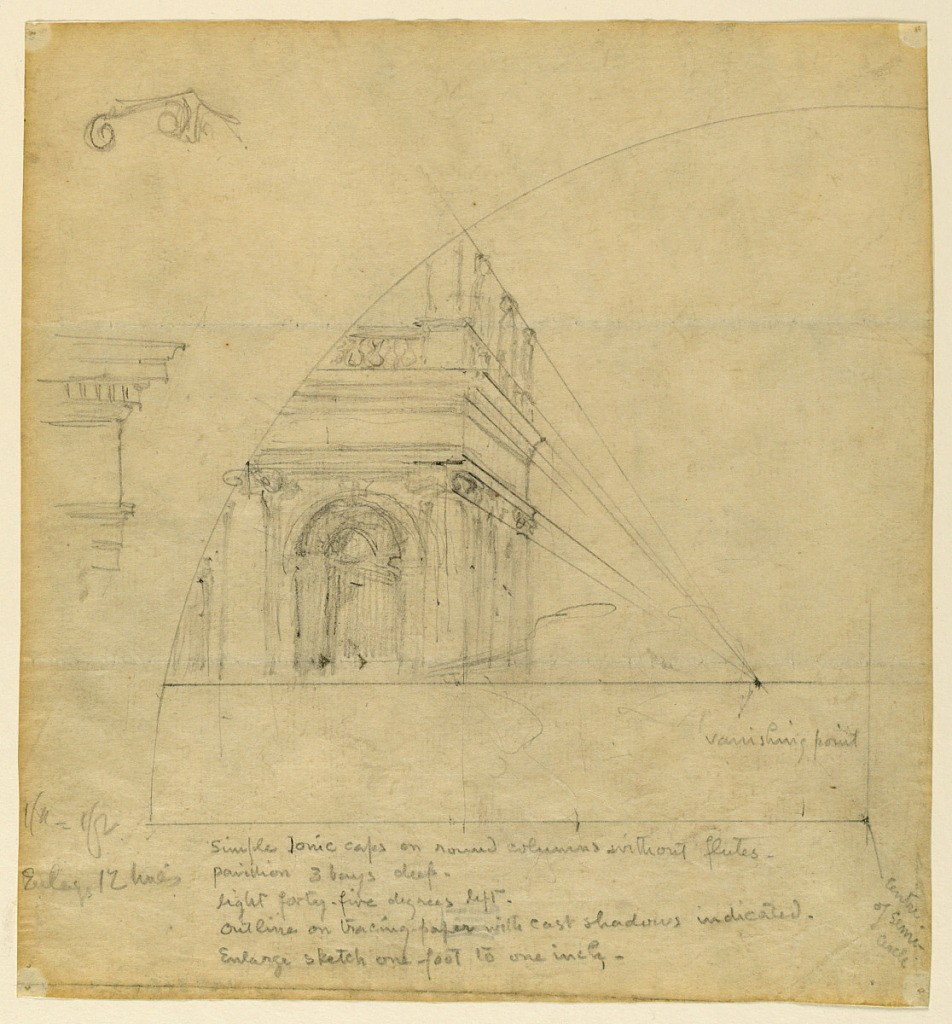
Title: Study of perspective
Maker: Kenyon Cox, American, 1856–1919
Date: ca. 1900
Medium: Graphite on paper
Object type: Drawing
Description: Sketch of a corner of a building with detail and perspective lines from one vanishing point.